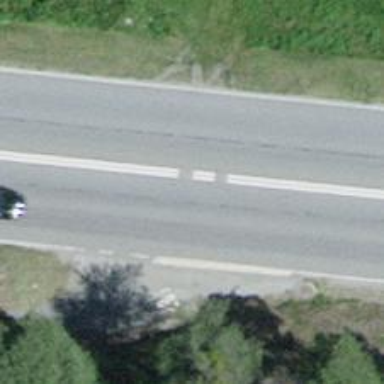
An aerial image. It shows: Primary road with asphalt surface.